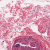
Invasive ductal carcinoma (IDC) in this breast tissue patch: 0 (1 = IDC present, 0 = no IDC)